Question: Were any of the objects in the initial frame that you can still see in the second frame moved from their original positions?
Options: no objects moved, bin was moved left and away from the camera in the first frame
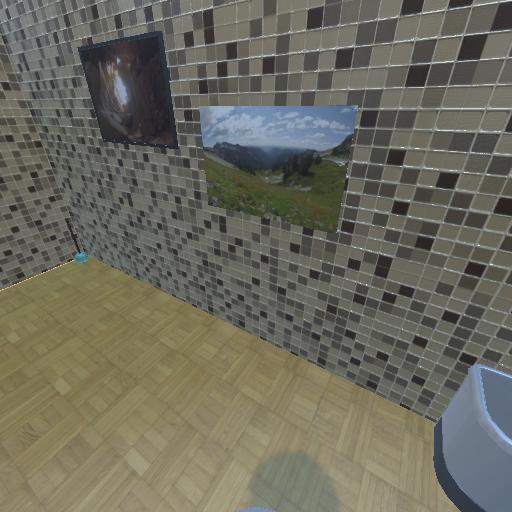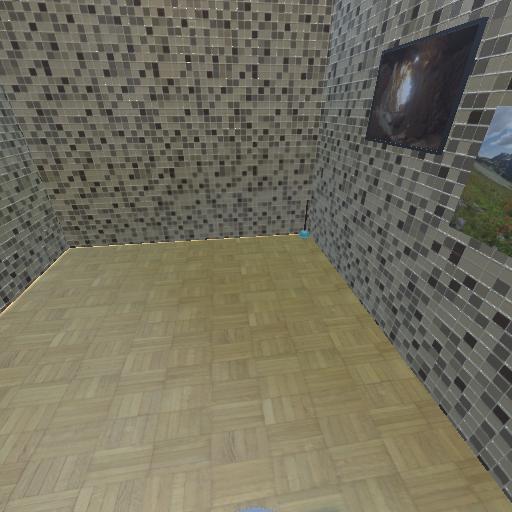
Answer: no objects moved